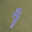
Label: 1